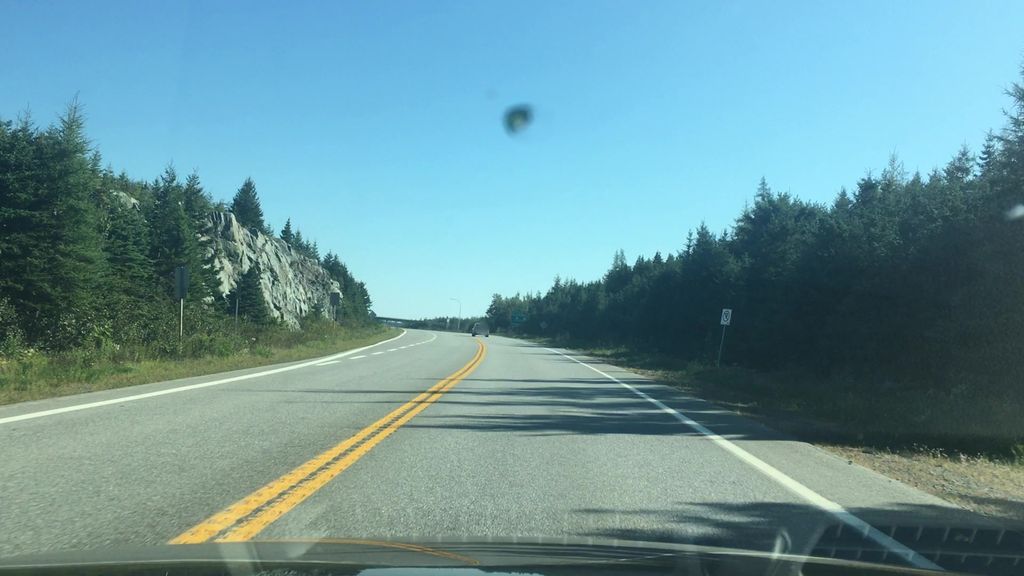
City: halifax